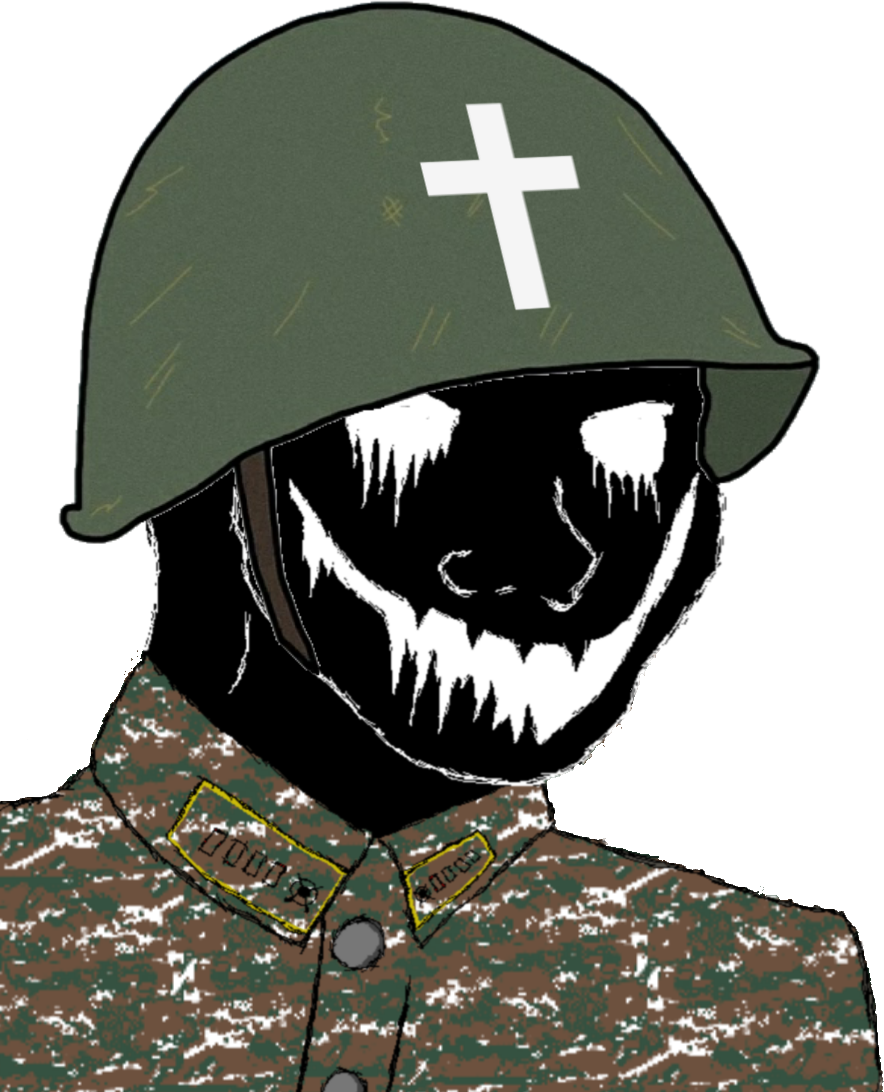
Label: 5_Oomer